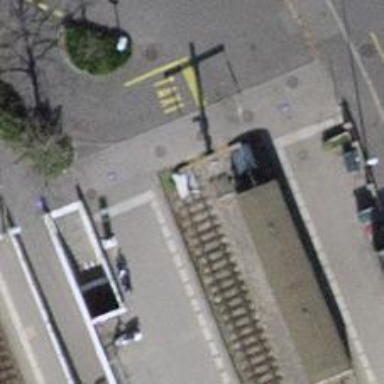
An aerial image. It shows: Railway buffer stop.